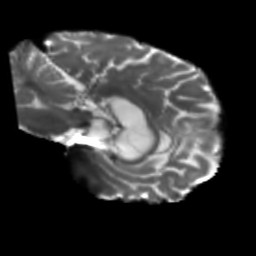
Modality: T2w
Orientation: sagittal
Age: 63
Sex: female
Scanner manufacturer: siemens
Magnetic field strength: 3 T
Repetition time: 5.25 s
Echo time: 0.08 s